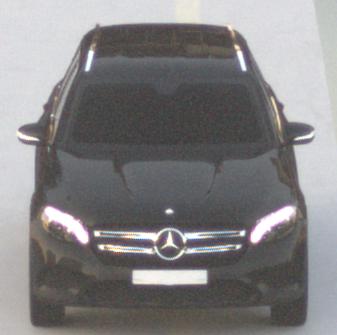
Make: Mercedes-Benz
Model: GLC 250
Detailed model: GLC (253)
Model produced from: 2015/09
Model produced until: 2018/05
Doors: 5
Color: black
Road condition: dry road
Daytime: sunrise or sunset
Contrast: low contrast